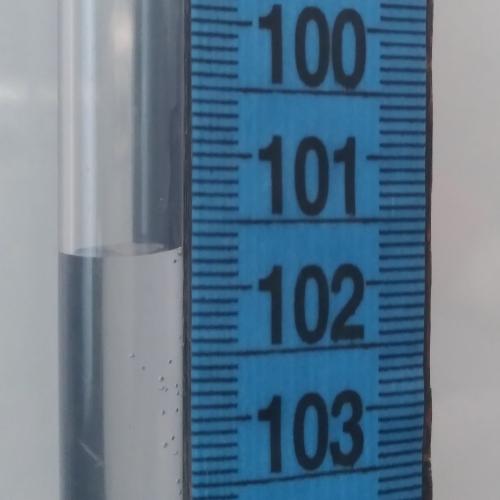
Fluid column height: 101.7 cm